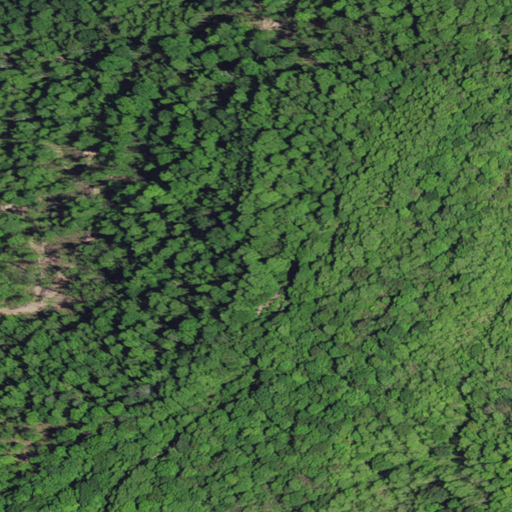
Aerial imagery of mountain in Kentucky named The Three Knobs containing only deciduous forest